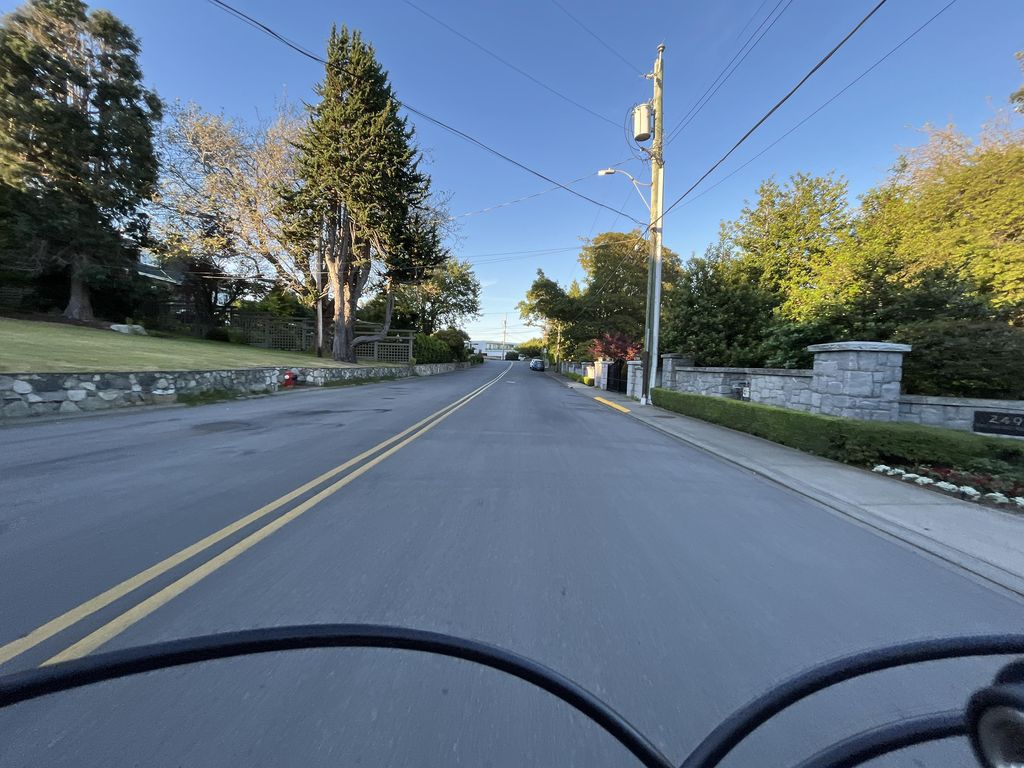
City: victoria